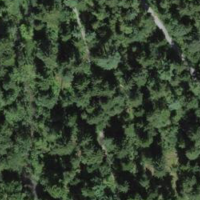
EUNIS habitat code: 43
Species observed at this site:
Corylus avellana
Fagus sylvatica